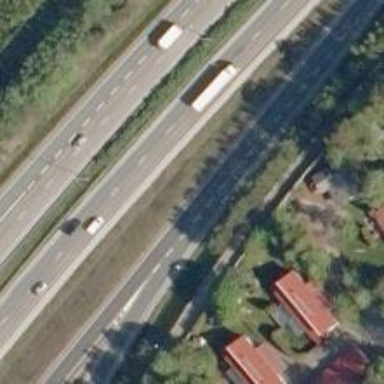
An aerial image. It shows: Asphalt trunk link road.